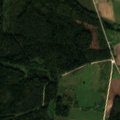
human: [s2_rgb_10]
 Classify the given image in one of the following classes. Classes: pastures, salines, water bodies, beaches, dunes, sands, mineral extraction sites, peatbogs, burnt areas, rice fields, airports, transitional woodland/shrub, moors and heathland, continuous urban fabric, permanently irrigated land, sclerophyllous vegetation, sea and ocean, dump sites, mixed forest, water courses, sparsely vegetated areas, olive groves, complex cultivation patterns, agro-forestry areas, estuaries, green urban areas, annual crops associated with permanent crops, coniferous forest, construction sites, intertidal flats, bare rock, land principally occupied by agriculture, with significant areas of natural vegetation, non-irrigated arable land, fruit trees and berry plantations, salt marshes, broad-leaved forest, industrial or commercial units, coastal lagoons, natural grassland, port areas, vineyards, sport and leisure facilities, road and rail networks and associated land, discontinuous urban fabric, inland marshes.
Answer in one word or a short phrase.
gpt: non-irrigated arable land, broad-leaved forest, coniferous forest, mixed forest, transitional woodland/shrub